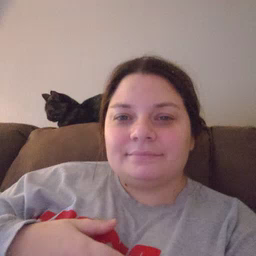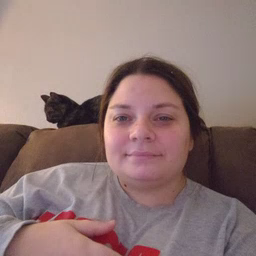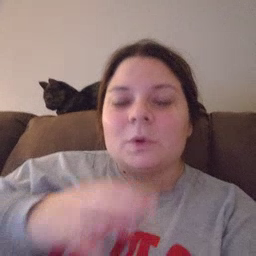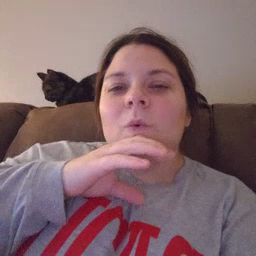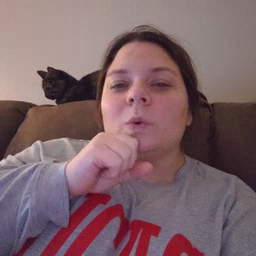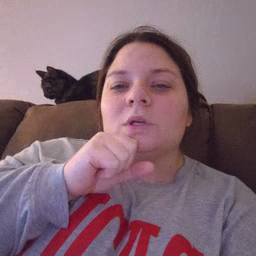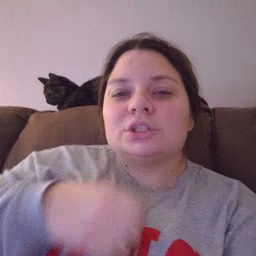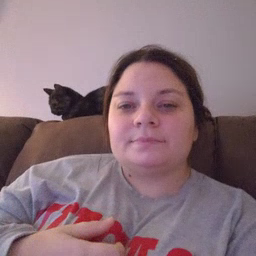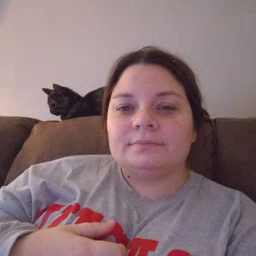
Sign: orange